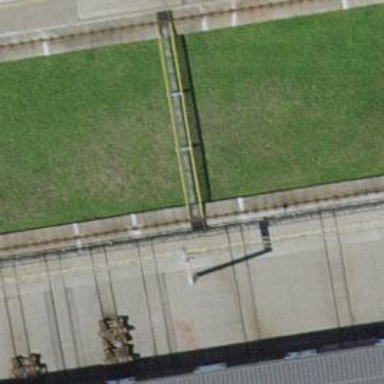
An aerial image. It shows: Crossing for the railway.